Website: macys
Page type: customer-info-address
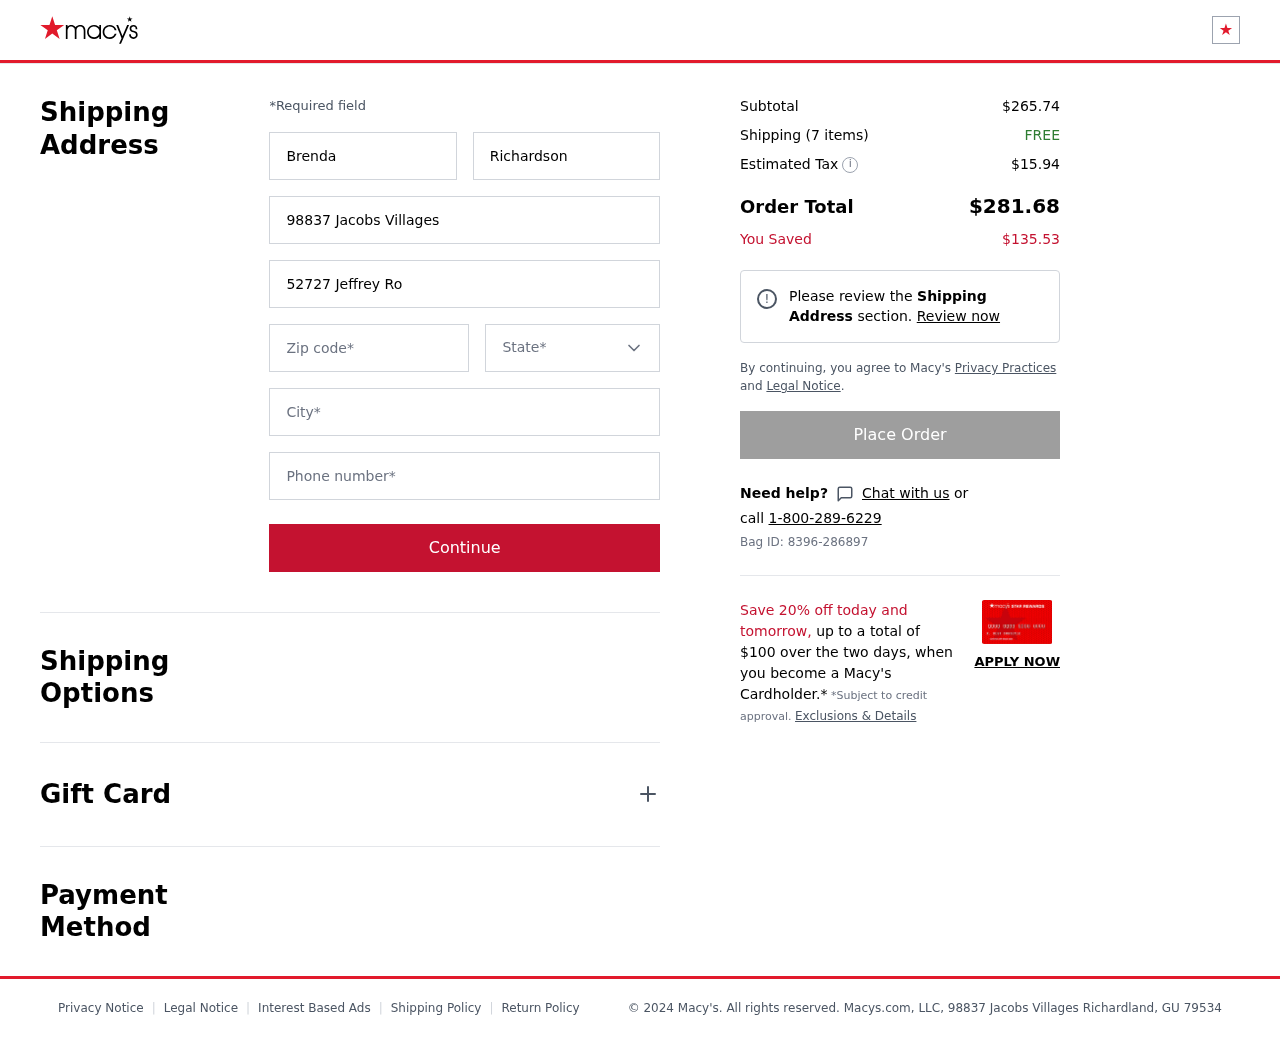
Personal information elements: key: PII_CITY
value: Richardland
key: PII_FIRSTNAME
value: Brenda
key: PII_LASTNAME
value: Richardson
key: PII_PHONE
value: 2713648881
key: PII_POSTCODE
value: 79534
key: PII_STATE
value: GU
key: PII_STREET
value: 98837 Jacobs Villages
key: PII_STREET2
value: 52727 Jeffrey Roads Apt. 266
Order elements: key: ORDER_SUBTOTAL
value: $265.74
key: ORDER_NUM_ITEMS
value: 7
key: ORDER_SHIPPING_COST
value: FREE
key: ORDER_TAX
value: $15.94
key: ORDER_TOTAL
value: $281.68
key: ORDER_SAVINGS
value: $135.53
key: ORDER_BAG_ID
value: Bag ID: 8396-286897